Interaction volume radius: 10 \u00c5
Interaction volume height: 10 \u00c5
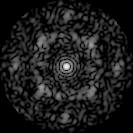
Disorder parameter: 0.6213